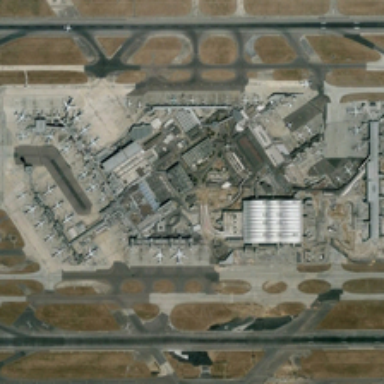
Is a airport in the middle and many planes in it .